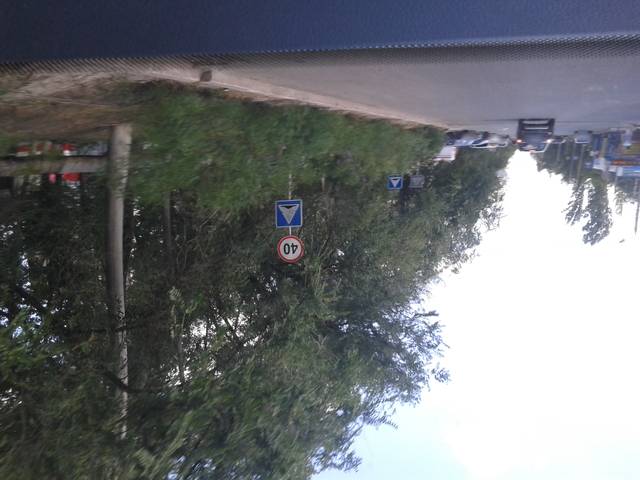
Region: Russia
Coordinates: 48.761, 44.479